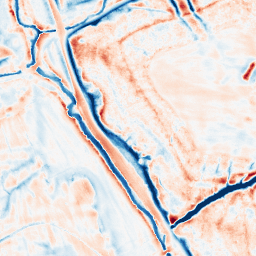
Category: edge_preserving
Decomposition family: bilateral
Decomposition parameters: d: 21
sigma_color: 25
sigma_space: 75
Upsampling method: bicubic_3x
Upsampling parameters: scale: 3
Upsampling scale: 3